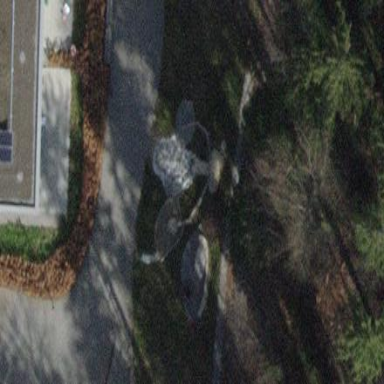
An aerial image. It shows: Water-themed playground with paving stones surface.